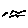
Label: bird